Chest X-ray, PA view. Patient: 61 years old, sex M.
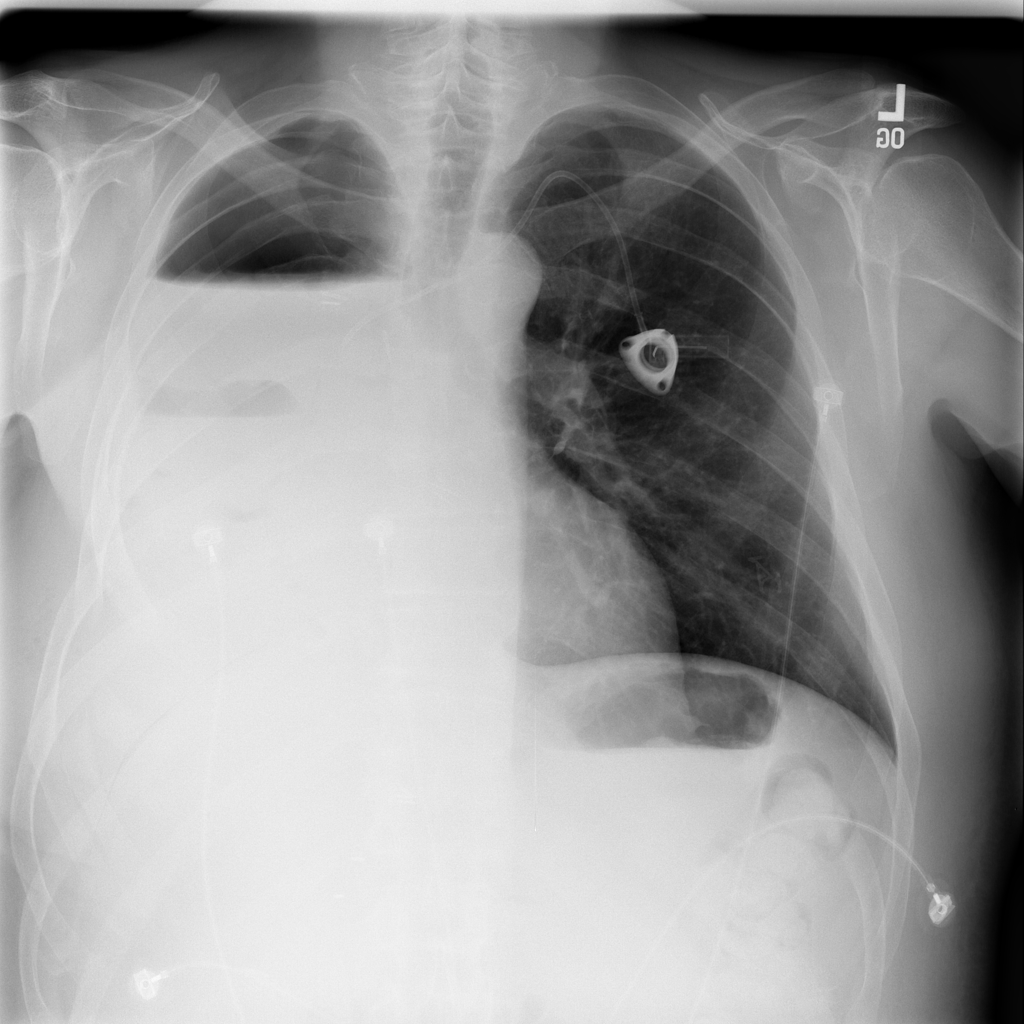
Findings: Consolidation, Mass